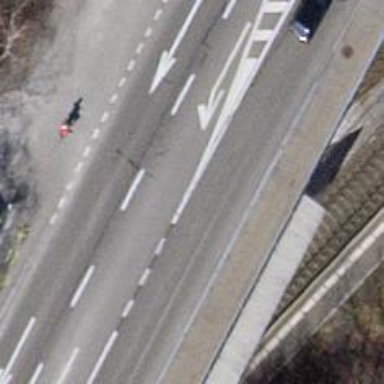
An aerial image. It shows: Primary highway bridge with asphalt surface. It has sidewalks on both sides and separate cycle tracks on each side.